Field crop: tomato
Growth stage: 1
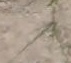
Species: cyperus